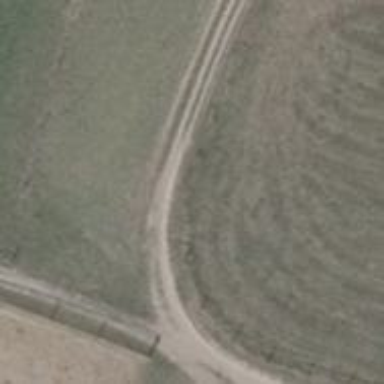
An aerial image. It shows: Dirt track with grade 4 surface.